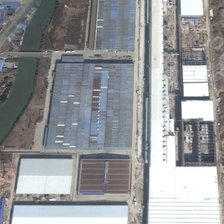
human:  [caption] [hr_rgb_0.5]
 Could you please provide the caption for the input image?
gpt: several buildings are in two sides of a river .

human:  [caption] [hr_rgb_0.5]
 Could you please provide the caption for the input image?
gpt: several buildings are in two sides of a river .

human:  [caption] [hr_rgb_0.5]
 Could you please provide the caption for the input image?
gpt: several buildings are in two sides of a river .

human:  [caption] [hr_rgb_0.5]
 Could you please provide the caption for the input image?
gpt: several buildings are in two sides of a river .

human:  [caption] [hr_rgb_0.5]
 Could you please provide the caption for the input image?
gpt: several buildings are in two sides of a river .